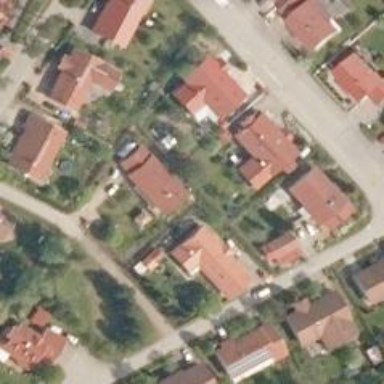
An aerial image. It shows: Residential area.